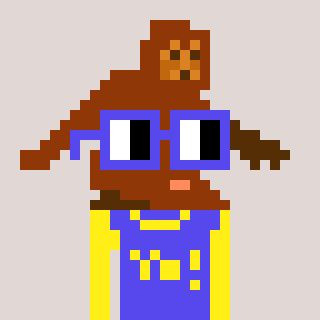
a pixel art character with square blue glasses, a bigfoot-shaped head and a computerblue-colored body on a warm background